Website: ulta-beauty
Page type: address-validator
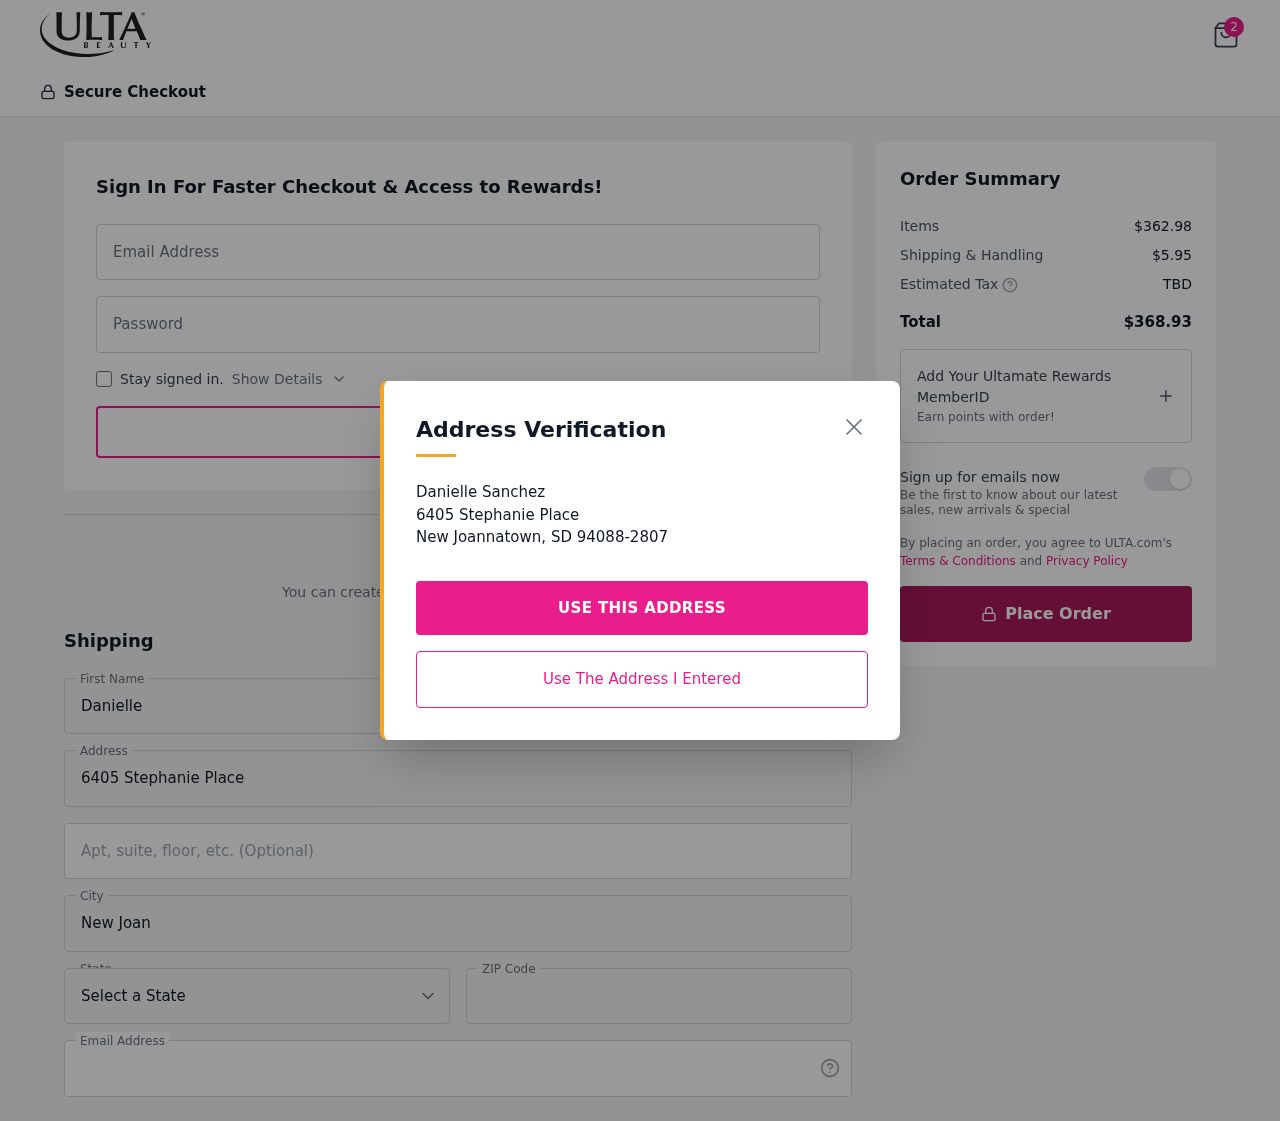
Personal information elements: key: PII_CITY
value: New Joannatown
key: PII_EMAIL
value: danielle_sanchez@hotmail.com
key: PII_FIRSTNAME
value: Danielle
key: PII_LASTNAME
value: Sanchez
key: PII_POSTCODE
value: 94088
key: PII_STATE_ABBR
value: SD
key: PII_STREET
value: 6405 Stephanie Place
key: PII_STREET2
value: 6405 Stephanie Place
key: PII_FULLNAME2
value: Danielle Sanchez
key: PII_CITY2
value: New Joannatown
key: PII_STATE_ABBR2
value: SD
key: PII_POSTCODE_FULL
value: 94088
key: PII_POSTCODE_EXT
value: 2807
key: PII_POSTCODE_NUMERIC
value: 94088
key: PII_POSTCODE_EXT_NUMERIC
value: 2807
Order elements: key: ORDER_NUM_ITEMS
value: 2
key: ORDER_SUBTOTAL
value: $362.98
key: ORDER_SHIPPING_COST
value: $5.95
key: ORDER_TOTAL
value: $368.93